Question: I would like to include some checkboxes below the graph, but have no idea how to do so. As it stands, the graph is sortav taking over the whole screen, so I suppose I should start by making it smaller, which I also don't know how to do.
This is what it currently looks like when I try to show the checkboxes:

Also, here is my current xml code for the layout:
'''
<RelativeLayout xmlns:android="http://schemas.android.com/apk/res/android"
xmlns:tools="http://schemas.android.com/tools"
android:layout_width="match_parent"
android:layout_height="match_parent"
android:paddingBottom="@dimen/activity_vertical_margin"
android:paddingLeft="@dimen/activity_horizontal_margin"
android:paddingRight="@dimen/activity_horizontal_margin"
android:paddingTop="@dimen/activity_vertical_margin"
tools:context=".ViewGraphActivity" >
<LinearLayout
android:id="@+id/chart_container"
android:layout_width="wrap_content"
android:layout_height="wrap_content"
android:layout_below="@id/tv_title"
android:orientation="horizontal" >
</LinearLayout>
<LinearLayout
android:id="@+id/checkbox_container"
android:layout_width="fill_parent"
android:layout_height="wrap_content"
android:layout_alignParentRight="true"
android:layout_centerVertical="true"
android:orientation="vertical" >
<TextView
android:id="@+id/checkBoxTextView"
android:layout_width="wrap_content"
android:layout_height="wrap_content"
android:text="View which lines:" />
<LinearLayout
android:id="@+id/linearLayout1"
android:layout_width="wrap_content"
android:layout_height="wrap_content"
android:layout_marginTop="103dp"
android:orientation="horizontal" >
<CheckBox
android:id="@+id/checkBox1"
android:layout_width="wrap_content"
android:layout_height="wrap_content"
android:text="Distance" />
<CheckBox
android:id="@+id/checkBox2"
android:layout_width="wrap_content"
android:layout_height="wrap_content"
android:layout_marginRight="28dp"
android:text="Time" />
</LinearLayout>
<LinearLayout
android:id="@+id/linearLayout2"
android:layout_width="271dp"
android:layout_height="34dp"
android:layout_marginTop="34dp"
android:orientation="horizontal" >
<CheckBox
android:id="@+id/checkBox3"
android:layout_width="wrap_content"
android:layout_height="wrap_content"
android:text="Velocity" />
<CheckBox
android:id="@+id/checkBox4"
android:layout_width="wrap_content"
android:layout_height="wrap_content"
android:layout_marginRight="28dp"
android:text="Calories" />
</LinearLayout>
</LinearLayout>
'''
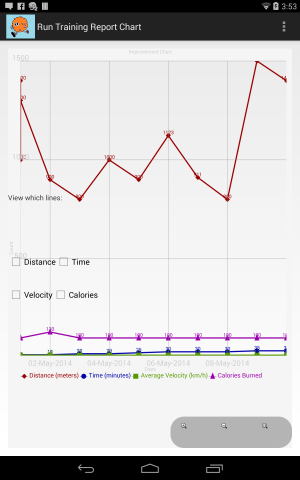
Answer: For your 'checkbox_container':
'''
android:layout_centerVertical="true" => android:layout_alignParentBottom="true"
'''